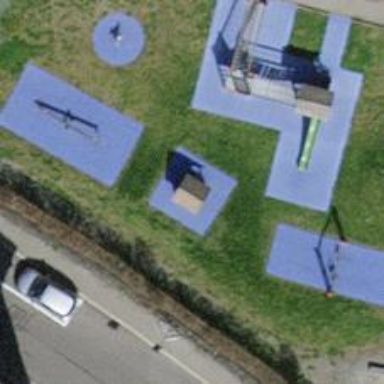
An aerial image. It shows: Playground with playhouse.